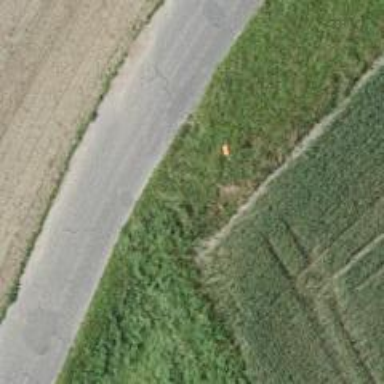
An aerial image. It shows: Orange aerial marker.